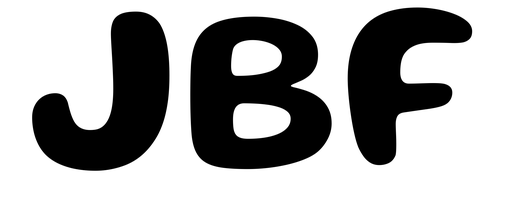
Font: Gluten_SemiBold